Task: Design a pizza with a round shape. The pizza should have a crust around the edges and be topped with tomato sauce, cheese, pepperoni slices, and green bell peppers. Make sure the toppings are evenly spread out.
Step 52:
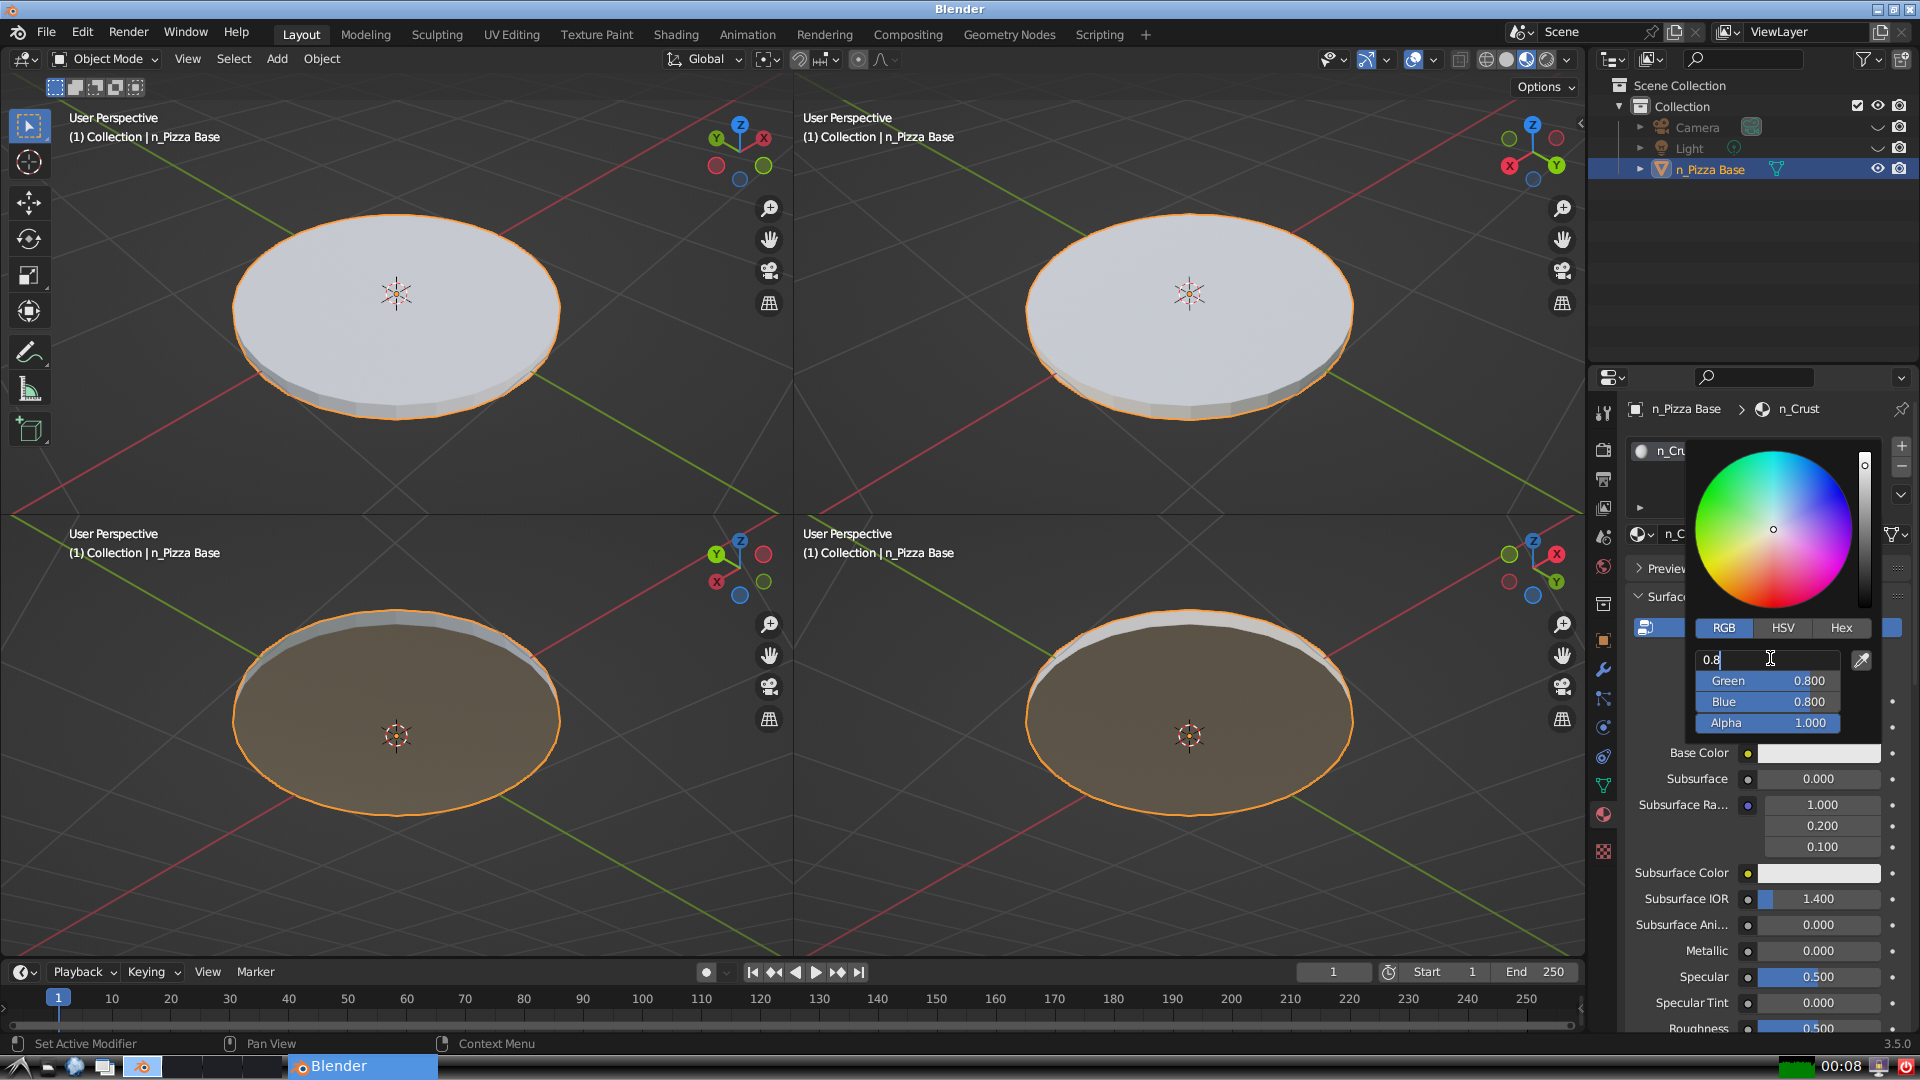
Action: {"key_press": ['Return']}